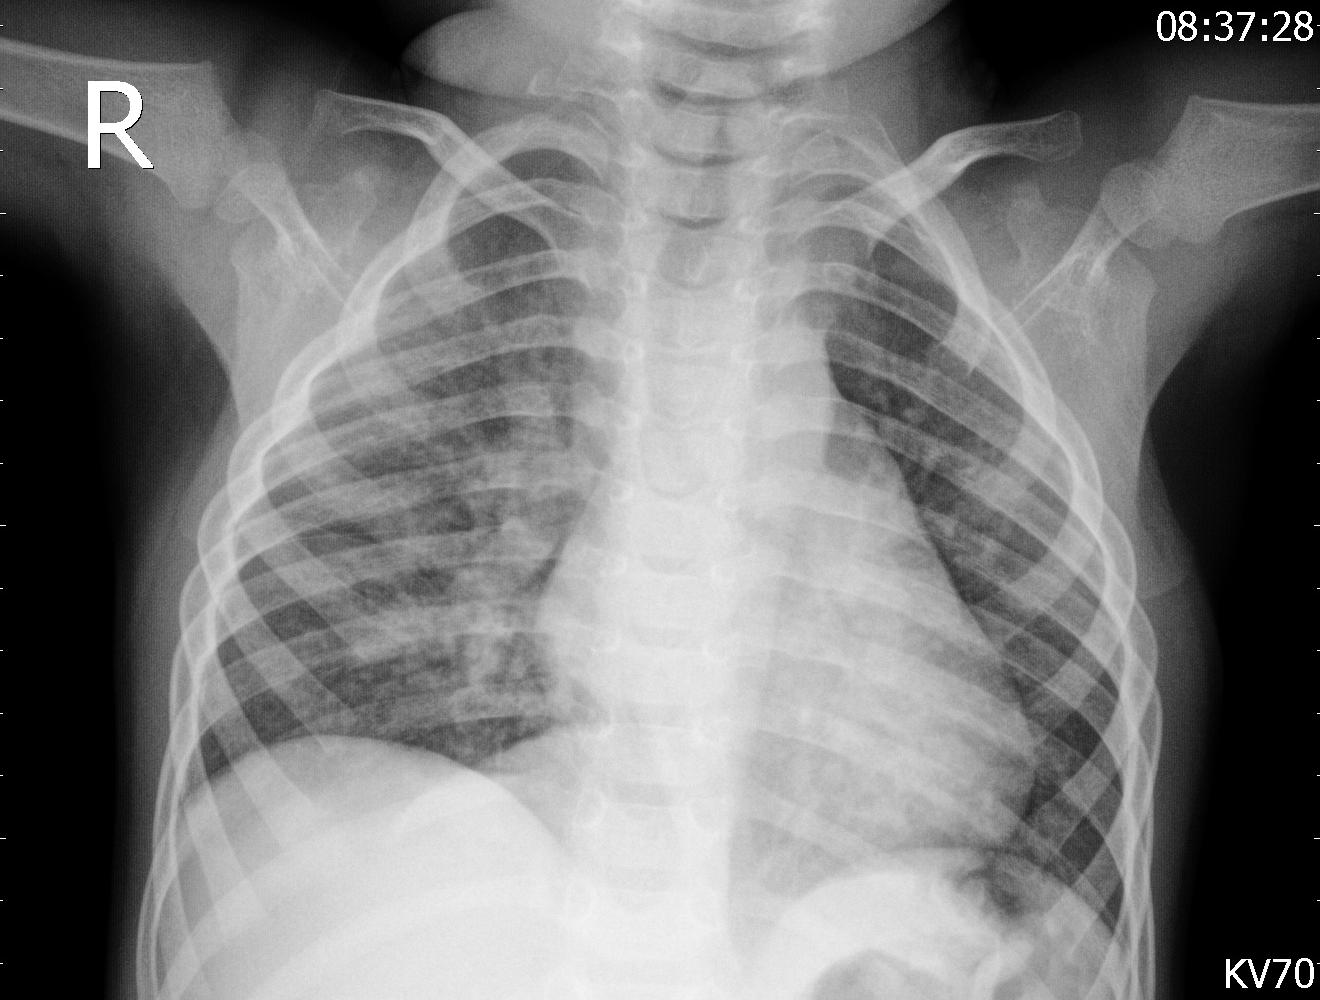
Diagnosis: PNEUMONIA